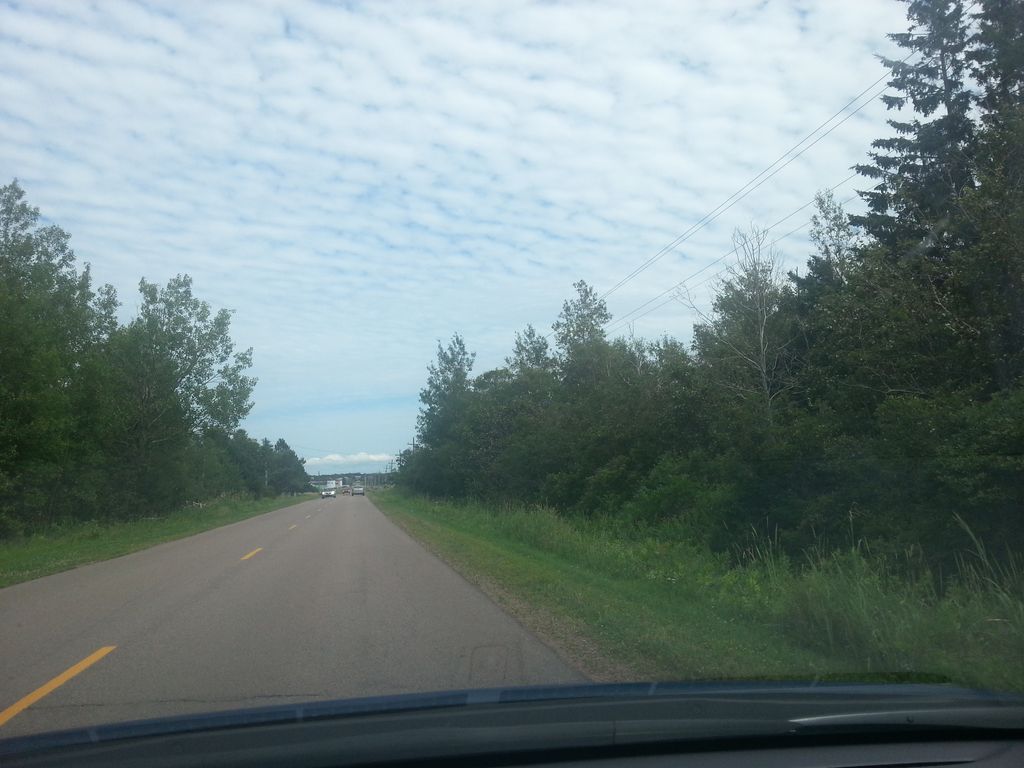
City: charlottetown